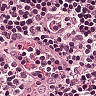
Metastatic tissue present: no